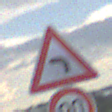
Verkehrszeichen: KurveLinks
Zusatzzeichen unten: Geschwindigkeit90
Umgebung: Outdoor, RoadRail
Tageszeit: MorningAfternoon
Wetter: PartlyCloudy
Licht: Natural
Jahreszeit: NotSpecified
Kontrast: LowContrast